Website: walmart
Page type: billing-address
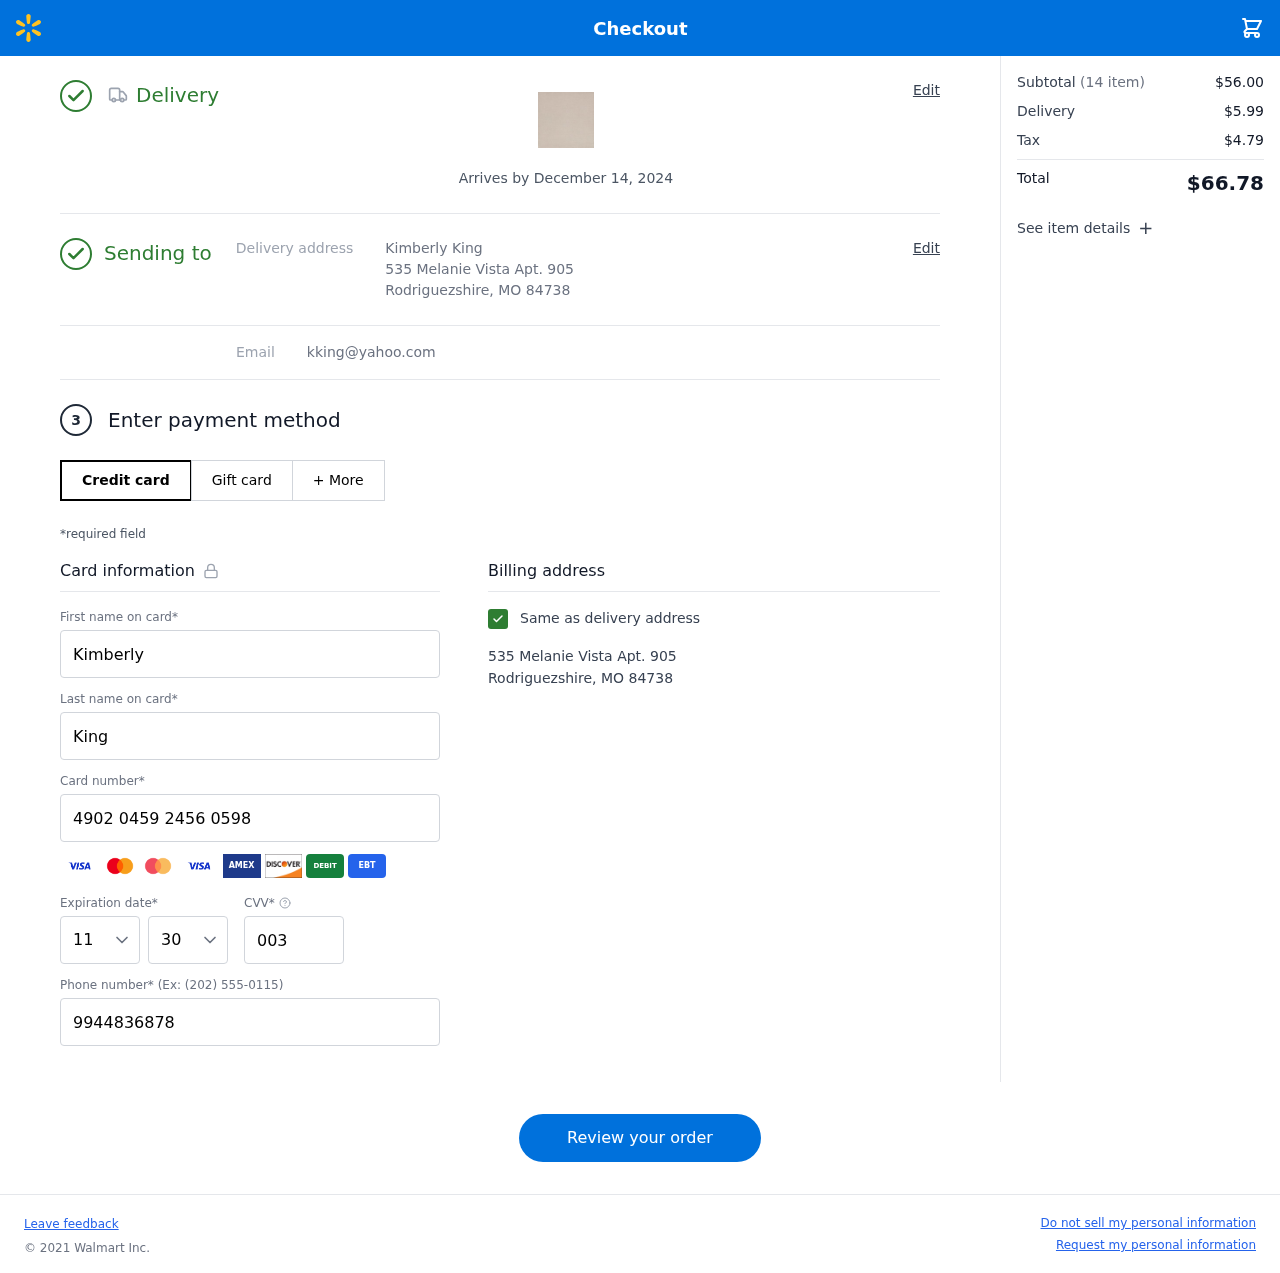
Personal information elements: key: PII_CARD_CVV
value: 003
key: PII_CARD_EXPIRY_MONTH
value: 11
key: PII_CARD_EXPIRY_YEAR
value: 30
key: PII_CARD_NUMBER
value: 4902 0459 2456 0598
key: PII_EMAIL
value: kking@yahoo.com
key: PII_FIRSTNAME
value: Kimberly
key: PII_FULLNAME
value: Kimberly King
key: PII_LASTNAME
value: King
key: PII_PHONE
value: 9944836878
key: PII_STREET
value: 535 Melanie Vista Apt. 905
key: PII_CITY_STATE_ZIP
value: Rodriguezshire, MO 84738
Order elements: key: ORDER_DELIVERY_DATE
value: Arrives by December 14, 2024
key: ORDER_NUM_ITEMS
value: (14 item)
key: ORDER_SUBTOTAL
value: $56.00
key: ORDER_SHIPPING_COST
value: $5.99
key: ORDER_TAX
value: $4.79
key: ORDER_TOTAL
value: $66.78